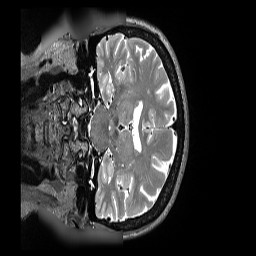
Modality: T2w
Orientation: coronal
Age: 69
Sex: female